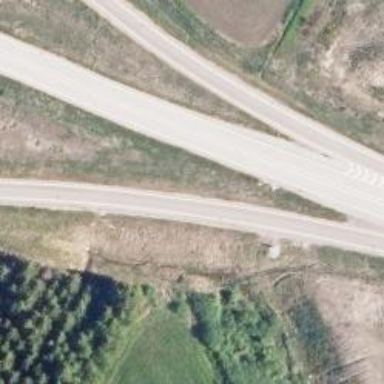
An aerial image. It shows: Asphalt motorway of trunk classification.